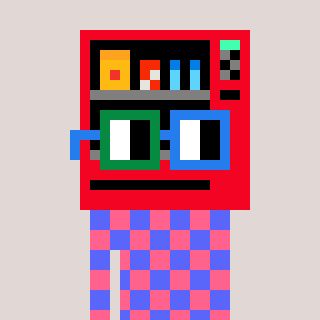
a pixel art character with square green and blue glasses, a vending machine-shaped head and a purple-colored body on a warm background